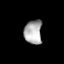
Tissue: lung
Cell type: Epithelial cells
Senescence score: 0.2368
Nuclear area (px): 417
Mean DAPI intensity: 171.101